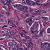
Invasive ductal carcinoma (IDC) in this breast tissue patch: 1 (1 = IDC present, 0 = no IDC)